Question: I've got a Kendo MVC Grid configured to do a Post, however, the request doesn't reach my action and in the profiler I can see it did a Get request.
Did I make a mistake somewhere?
'''
<script>
function additionalData() {
return { code: '@Session.GetCode()' }
}
</script>
@(Html.Kendo().Grid<MyModel>()
.Name("Grid")
.Columns(columns =>
{
columns.Bound(c => c.Type);
columns.Bound(c => c.Count);
columns.Bound(c => c.Date);
})
.Filterable()
.Pageable(pageable => pageable
.PageSizes(true)
.ButtonCount(10))
.DataSource(ds => ds
.Ajax()
.Read(r => r.Action("GetGridData", "Home").Type(HttpVerbs.Post).Data("additionalData"))
.PageSize(25)
)
)
'''
'''
[HttpPost]
public ActionResult GetGridData([DataSourceRequest]DataSourceRequest request, string code = "")
{
var result = MyService.GetGridData(regionCode);
return Json(result.ToDataSourceResult(request));
}
'''
This is the request as seen in the Internet Explorer 11 debugger, resulting in a 404 error:

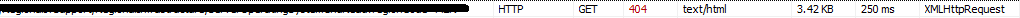
Answer: Well, I managed to resolve my issue and it's quite silly...
One of the JavaScript files in the solution contained the following code:
'''
$(document).on({
ajaxSend: function(event, jqxhr, settings) {
if ((settings.type = 'GET')) {
}
}
});
'''
Just an empty 'ajaxSend' catching all my AJAX requests and changing them into GET. Someone was working on this, forgot to remove this bit and checked it in.